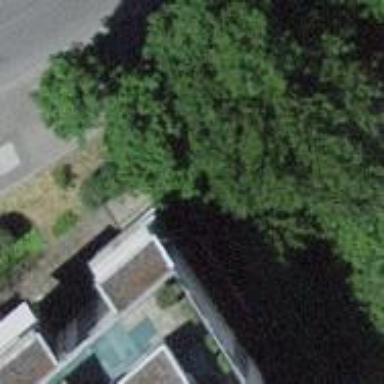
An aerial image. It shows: Service building.